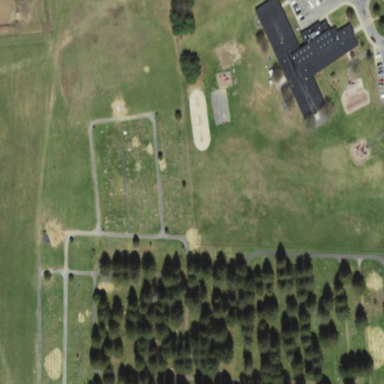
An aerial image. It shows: Cemetery.